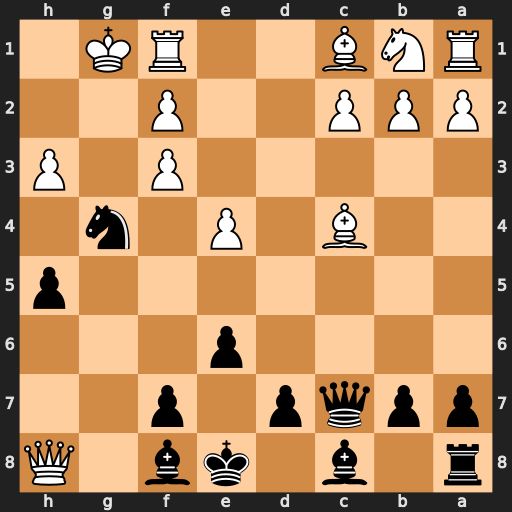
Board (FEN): r1b1kb1Q/ppqp1p2/4p3/7p/2B1P1n1/5P1P/PPP2P2/RNB2RK1
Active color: b
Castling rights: q
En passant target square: -
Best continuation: Qh2#